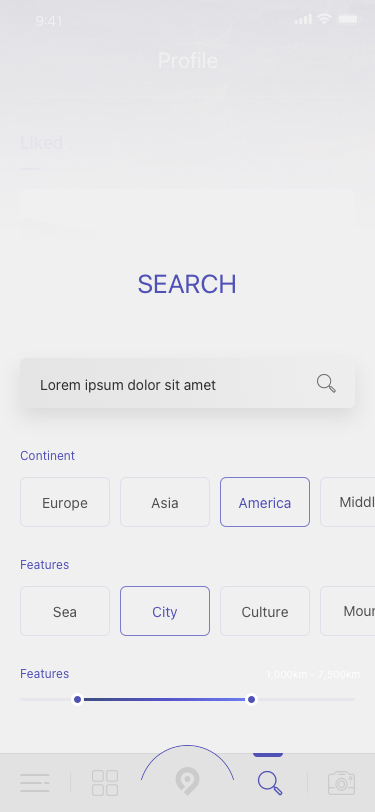
Text in this UI design:
Profile
Liked .
SEARCH
Lorem ipsum dolor sit amet
Asia
America
Middle East
Continent
Europe
Sea
City
Culture
Mountains
Features
1,000km - 7,500km
Features